A spectrogram of one vibration snapshot from a rotating bearing is shown (time on one axis, frequency on the other). Diagnose the bearing from this image, choosing from: normal, inner_race, outer_race, ball.
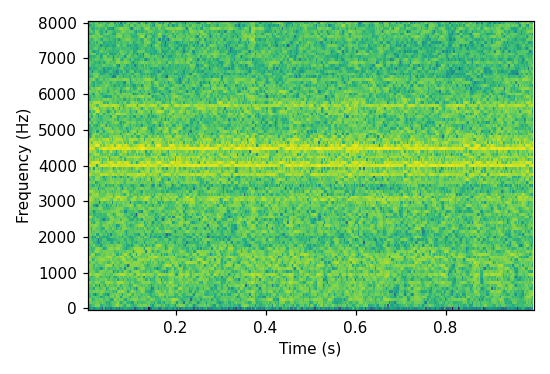
Answer: outer_race